Question: I want to set Build Settings that are specific to each architecture (armv6 vs armv7). This is easy enough to do in the Xcode GUI, but I try to put all project configuration in .xcconfig files. Is it possible to replicate the following configuration (Thumb enabled for armv7, but not armv6 architectures) using .xcconfig files?

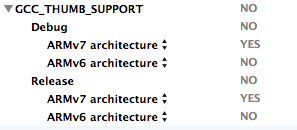
Answer: Yes, you can do that.
'''
SETTING_NAME[arch=arch_name] = some_value
'''
It's hard to find documentation on this. Apparently it was in the <URL>, but good luck finding those in Apple's current docs.
To solve your particular problem:
'''
GCC_THUMB_SUPPORT[arch=armv6] = NO
GCC_THUMB_SUPPORT[arch=armv7] = YES
'''